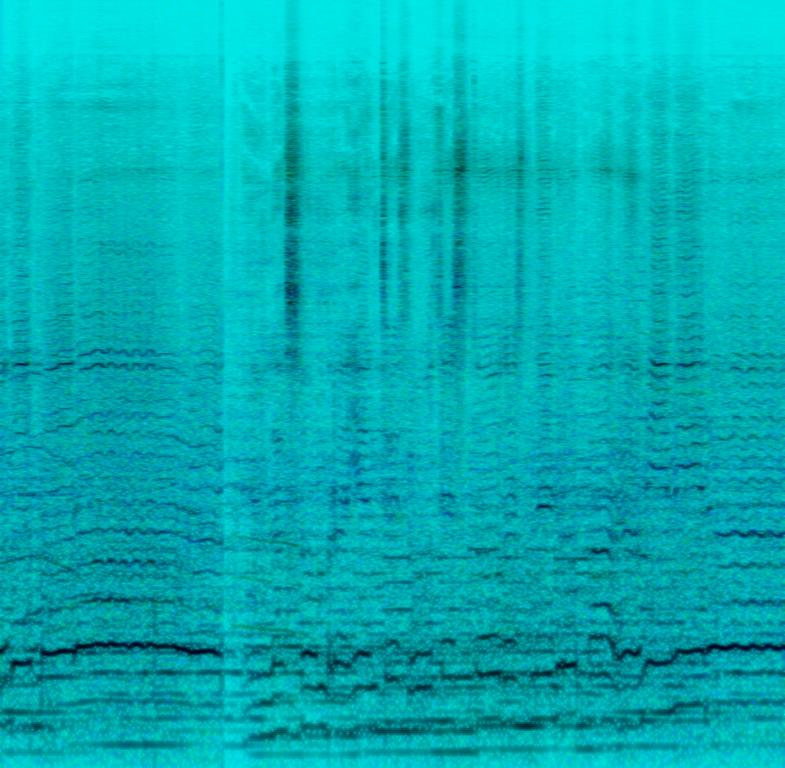
This is an opera song that's recorded at a very low quality. The vocal audio is distorted and creates some fuzzy sounds, and the string instruments are muffled. The song is an uplifting, emotional song.